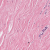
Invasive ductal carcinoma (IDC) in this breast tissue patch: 0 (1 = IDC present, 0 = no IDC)